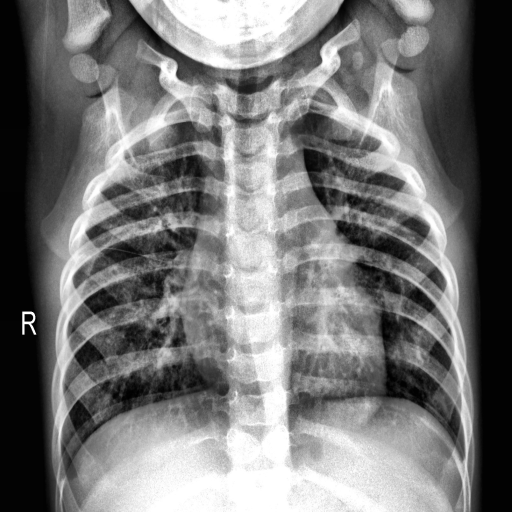
Finding: NORMAL